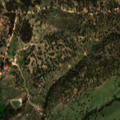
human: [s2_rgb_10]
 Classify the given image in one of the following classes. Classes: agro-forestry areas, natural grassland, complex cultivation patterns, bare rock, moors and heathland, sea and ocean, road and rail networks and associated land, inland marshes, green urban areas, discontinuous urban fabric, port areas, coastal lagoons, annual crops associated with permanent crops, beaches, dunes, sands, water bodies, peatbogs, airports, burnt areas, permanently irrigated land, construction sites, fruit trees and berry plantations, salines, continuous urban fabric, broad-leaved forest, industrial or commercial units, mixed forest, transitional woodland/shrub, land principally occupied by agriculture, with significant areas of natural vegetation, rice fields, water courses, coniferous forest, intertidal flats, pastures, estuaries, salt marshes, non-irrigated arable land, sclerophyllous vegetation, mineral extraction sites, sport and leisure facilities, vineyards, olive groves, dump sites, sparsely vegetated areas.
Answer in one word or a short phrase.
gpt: non-irrigated arable land, complex cultivation patterns, agro-forestry areas